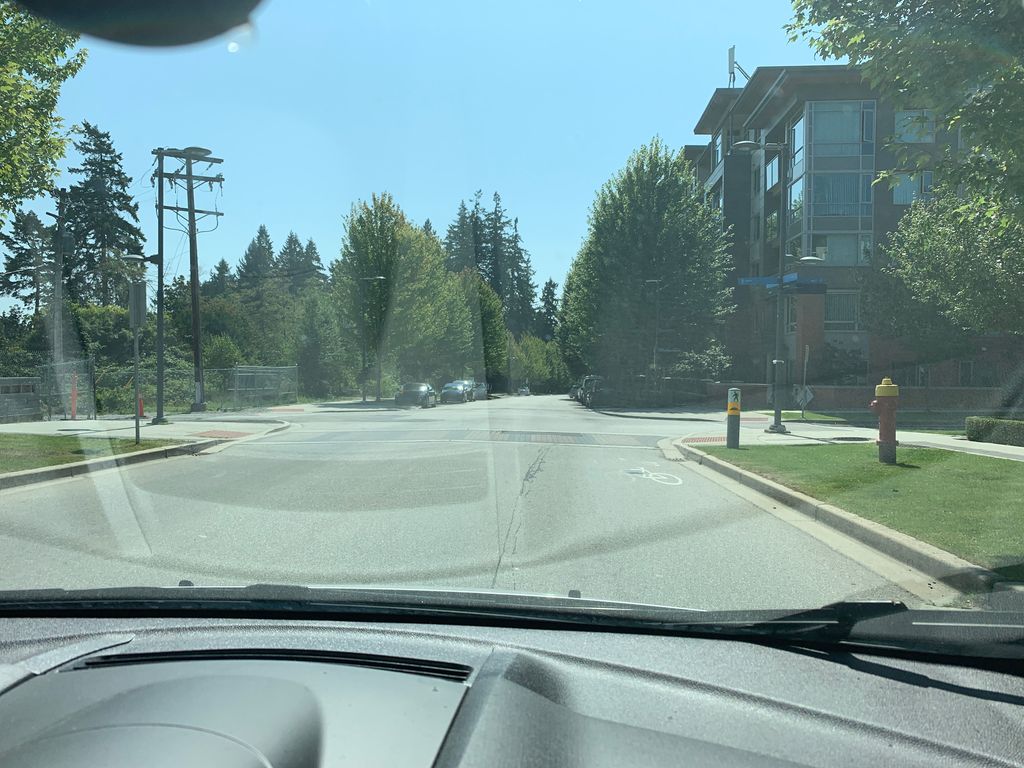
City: vancouver